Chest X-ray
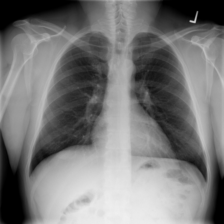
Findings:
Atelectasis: negative
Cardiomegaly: negative
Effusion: negative
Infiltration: negative
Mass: negative
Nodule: negative
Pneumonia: negative
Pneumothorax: negative
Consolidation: negative
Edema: negative
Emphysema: negative
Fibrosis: negative
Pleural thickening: negative
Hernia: negative